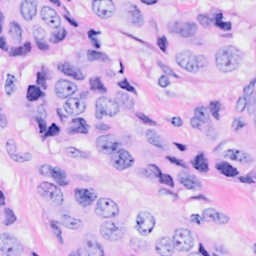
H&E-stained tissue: Breast